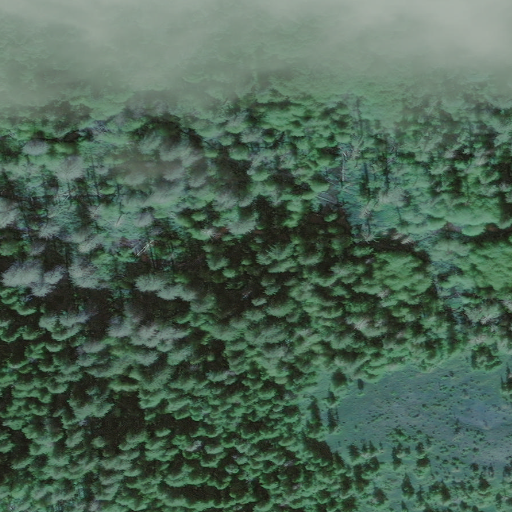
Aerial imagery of island in Alaska named Beauchamp Island containing only unknown